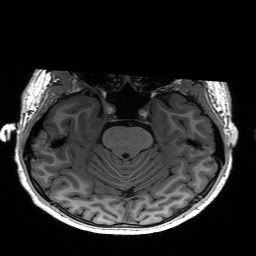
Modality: T1w
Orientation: coronal
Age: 30
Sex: male